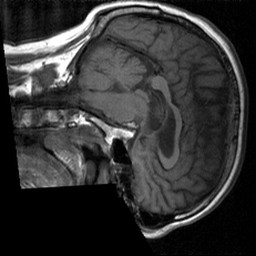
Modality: T1w
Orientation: sagittal
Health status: ill
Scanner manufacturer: siemens
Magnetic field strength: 1.5 T
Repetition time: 0.4 s
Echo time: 0.014 s